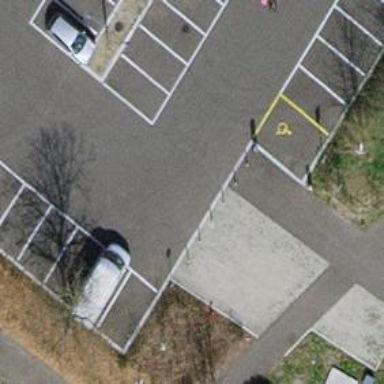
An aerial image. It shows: Bollard.